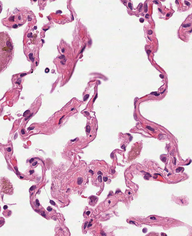
Tumor epithelial tissue: no
Tumor-associated stroma tissue: no
Normal tissue: yes